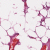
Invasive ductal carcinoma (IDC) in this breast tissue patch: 0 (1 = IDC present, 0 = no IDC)